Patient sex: M
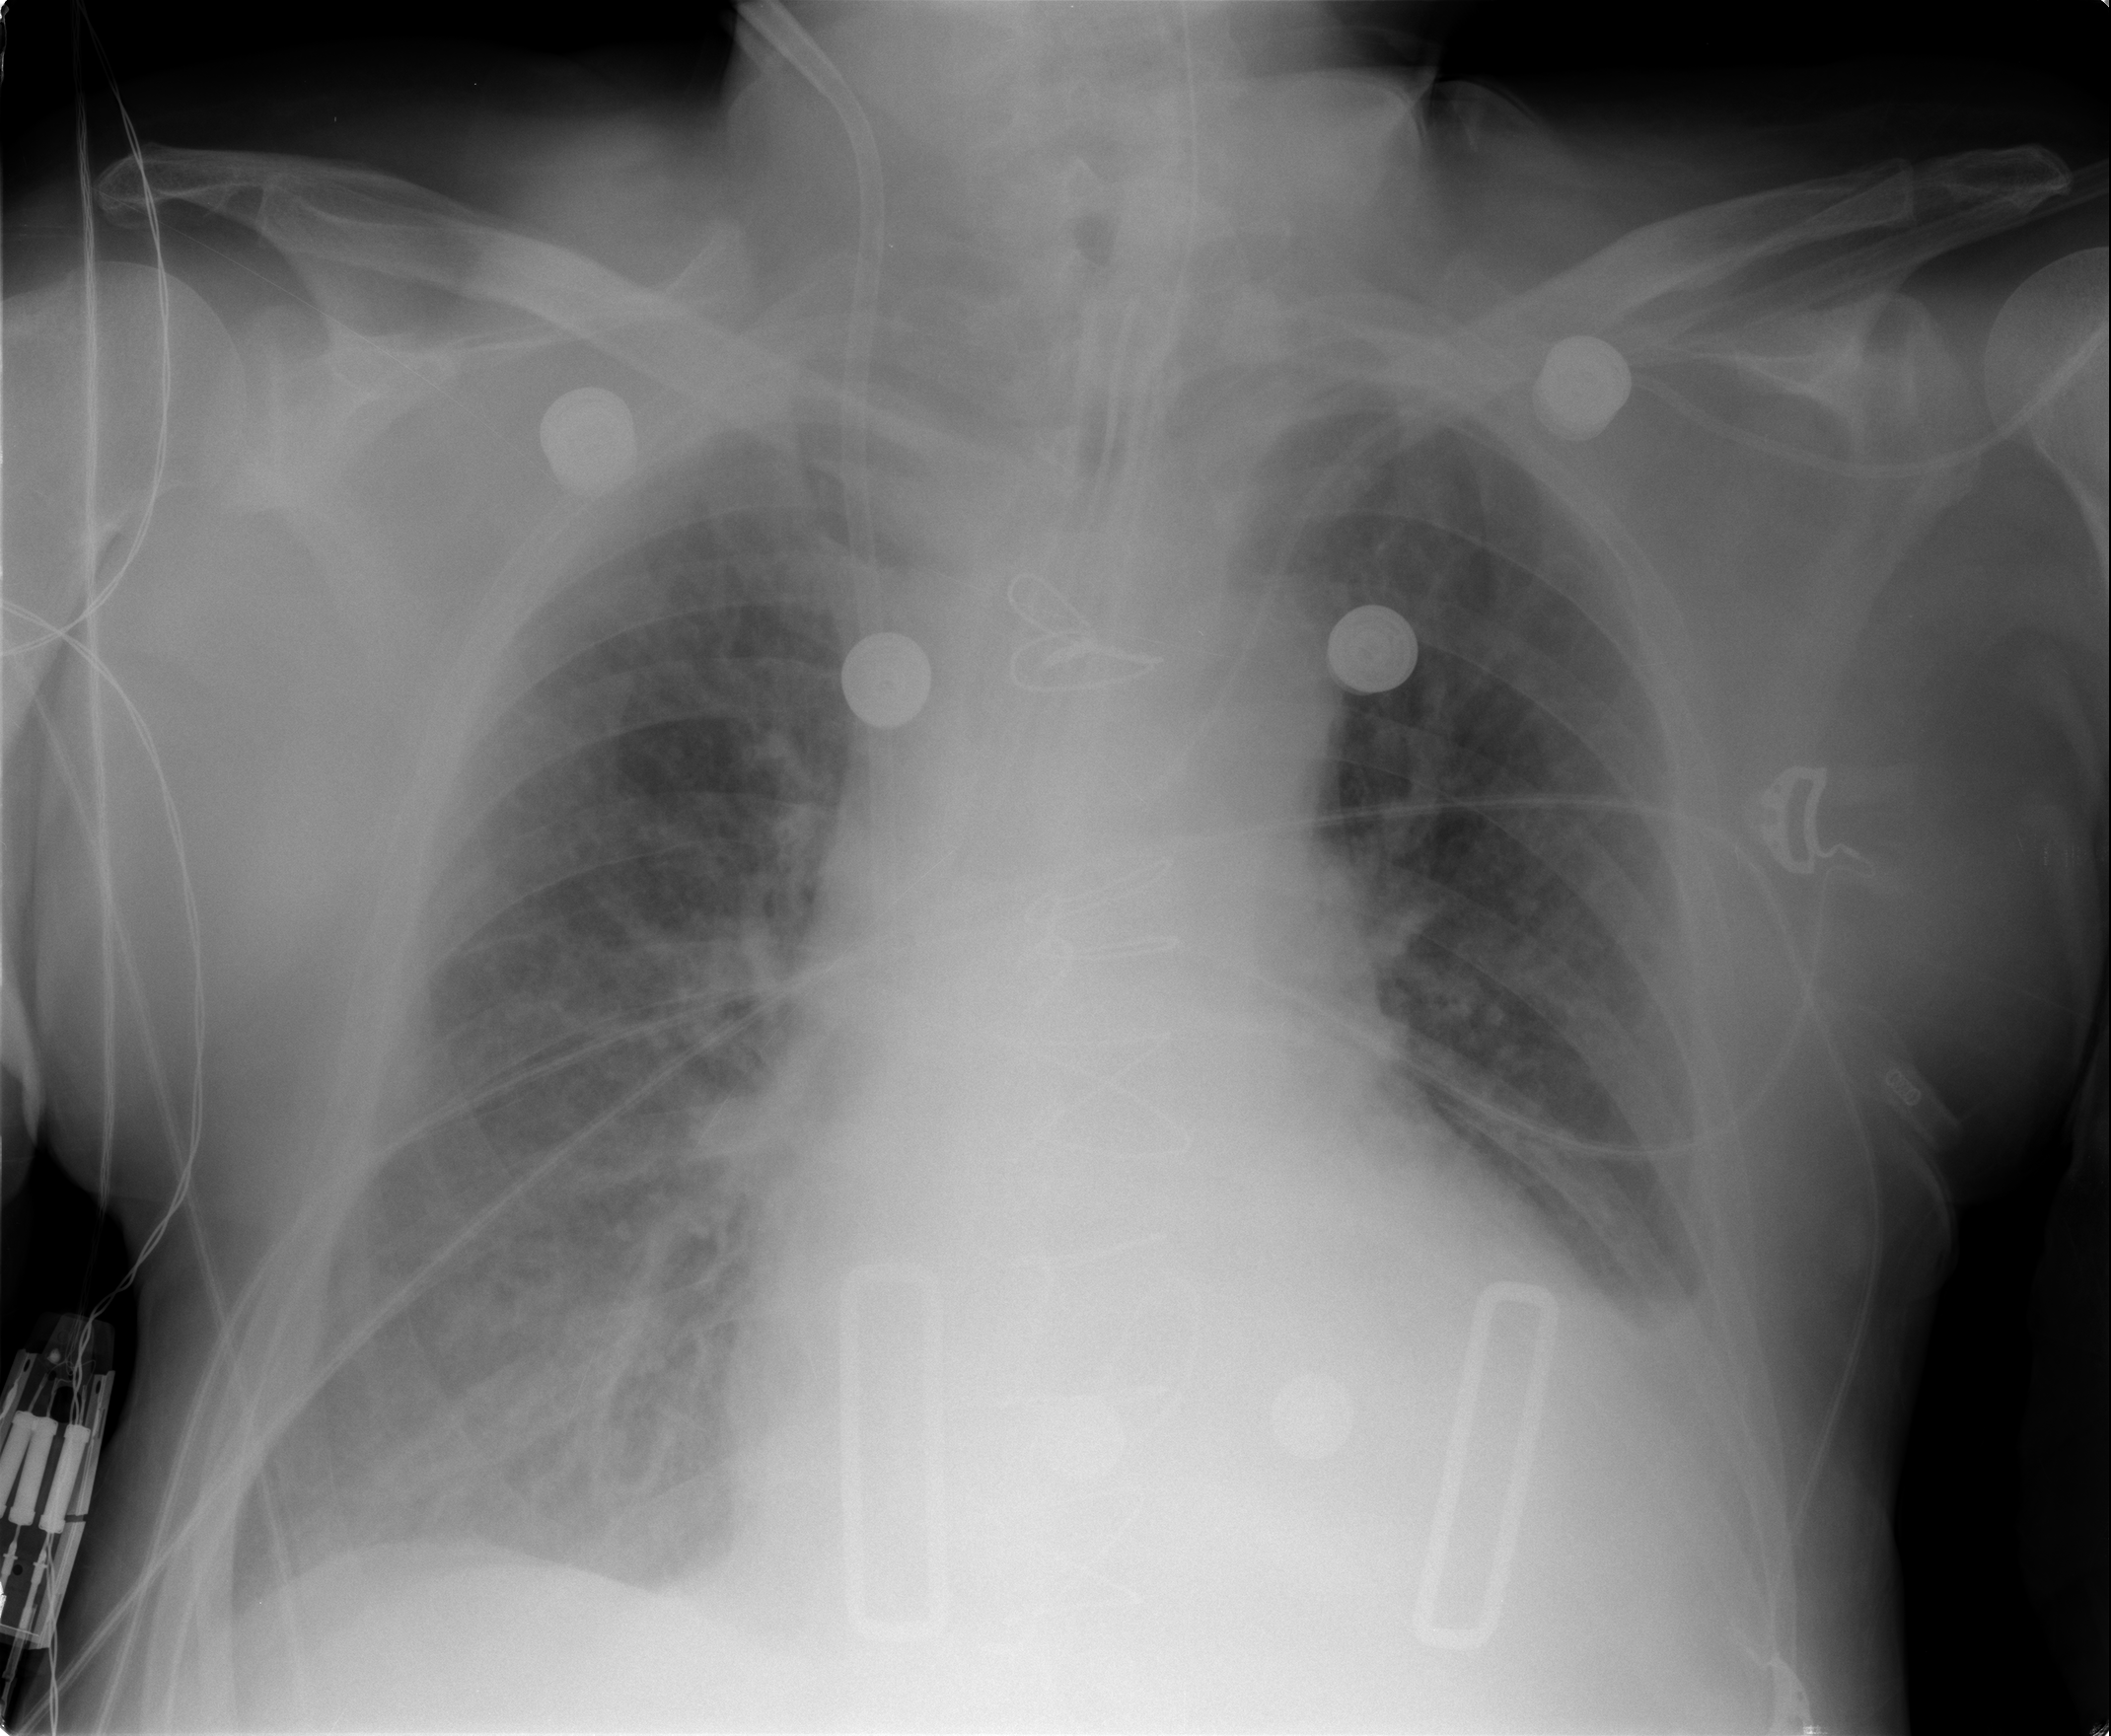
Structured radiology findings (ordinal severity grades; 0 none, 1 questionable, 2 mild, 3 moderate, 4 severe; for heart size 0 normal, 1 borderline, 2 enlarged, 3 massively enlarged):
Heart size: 1
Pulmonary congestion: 2
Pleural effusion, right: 0
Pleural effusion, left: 2
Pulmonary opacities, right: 0
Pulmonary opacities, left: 0
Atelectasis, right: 0
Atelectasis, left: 2